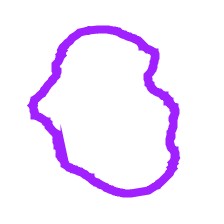
Shape: circle